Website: macys
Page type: billing-address
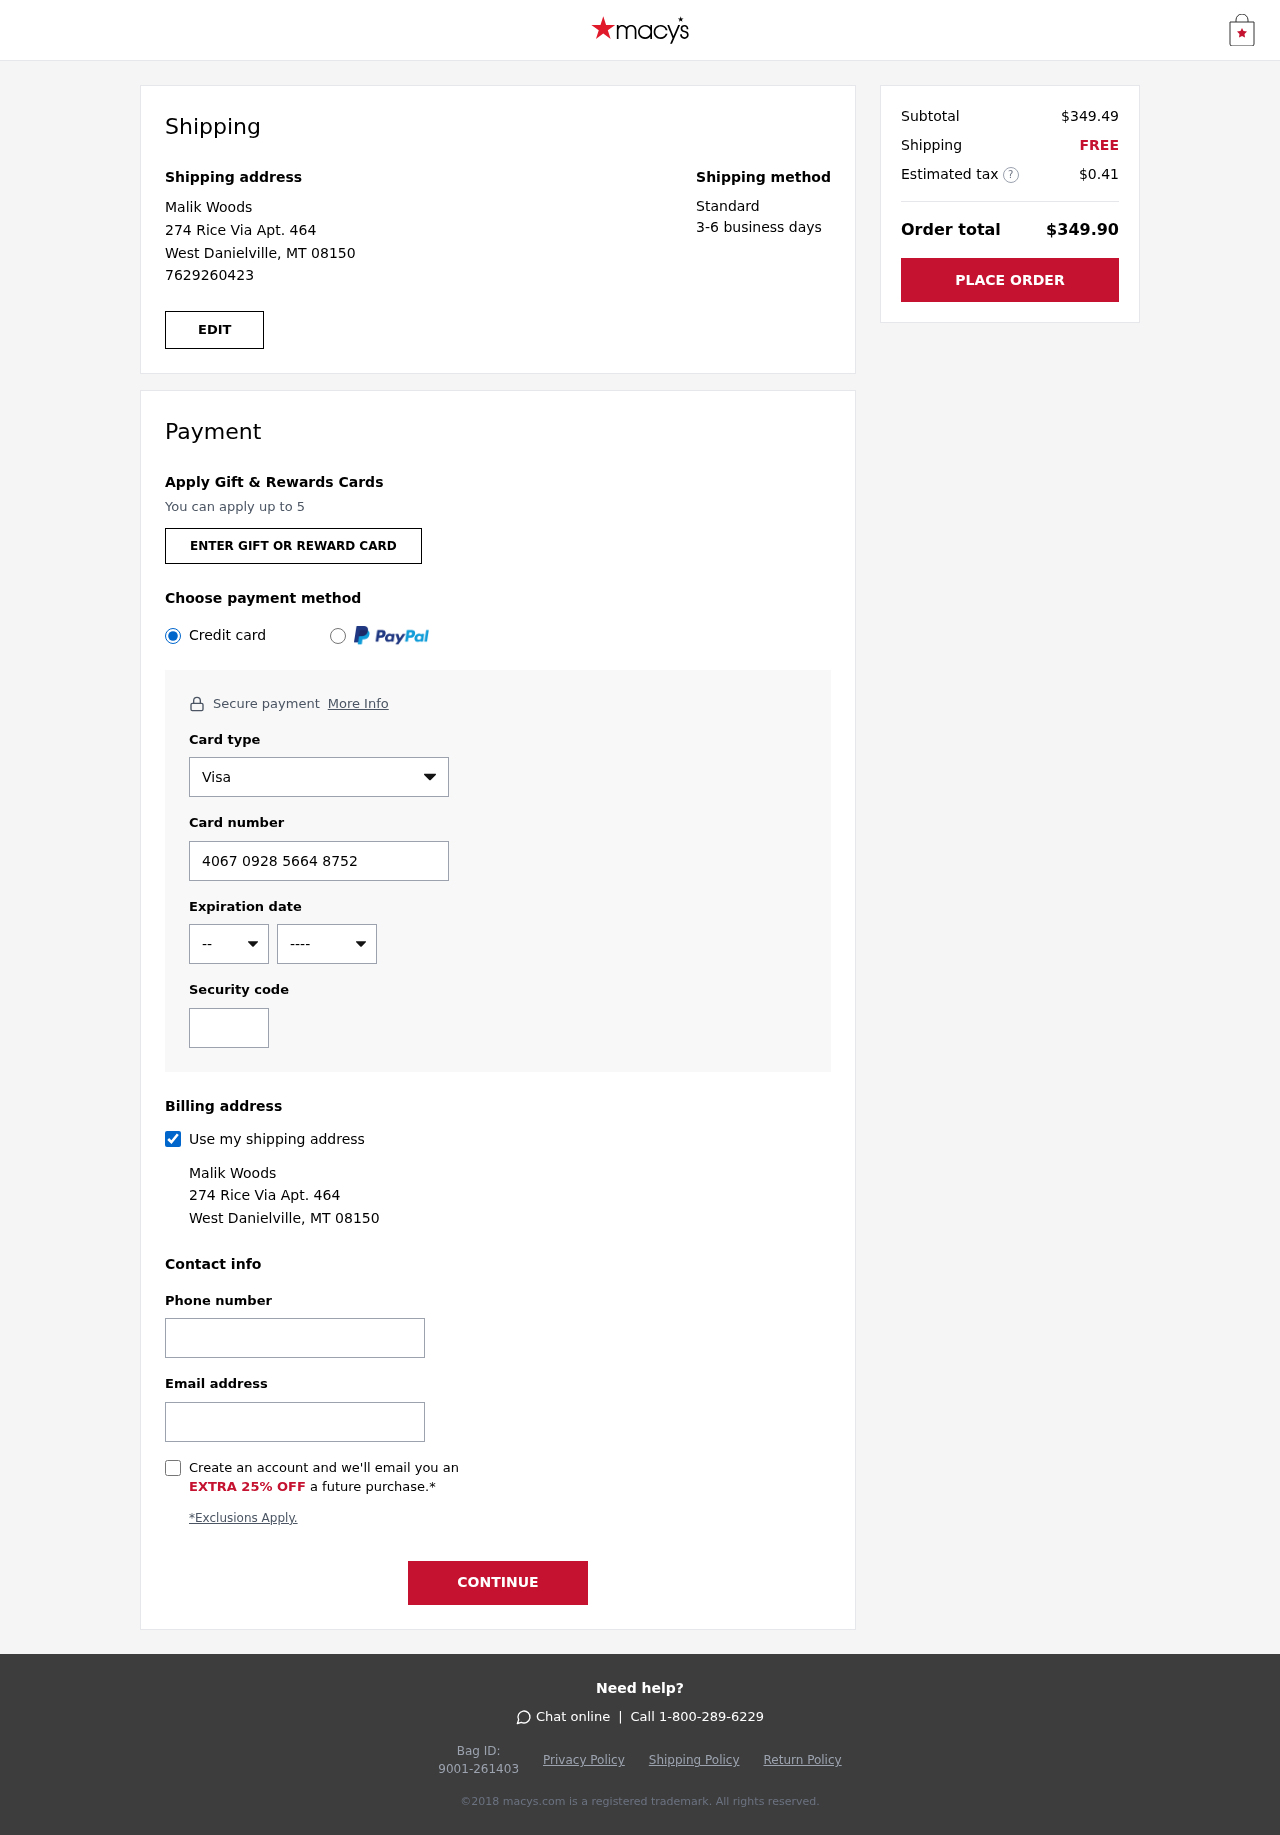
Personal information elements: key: PII_CARD_CVV
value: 295
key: PII_CARD_EXPIRY_MONTH
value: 11
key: PII_CARD_EXPIRY_YEAR
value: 30
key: PII_CARD_NUMBER
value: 4067 0928 5664 8752
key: PII_CARD_TYPE
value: Visa
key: PII_EMAIL
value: malik.woods@gmail.com
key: PII_FULLNAME
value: Malik Woods
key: PII_PHONE
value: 7629260423
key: PII_STREET
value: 274 Rice Via Apt. 464
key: PII_CITY_STATE_ZIP
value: West Danielville, MT 08150
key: PII_FIRSTNAME
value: Malik
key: PII_LASTNAME
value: Woods
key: PII_FULLNAME2
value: Malik Woods
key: PII_FULLNAME3
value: Malik Woods
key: PII_FIRSTNAME2
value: Malik
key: PII_FIRSTNAME3
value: Malik
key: PII_LASTNAME2
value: Woods
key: PII_LASTNAME3
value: Woods
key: PII_FIRSTNAME_DERIVED
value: Malik
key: PII_LASTNAME_DERIVED
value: Woods
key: PII_FULLNAME_DERIVED
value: Malik Woods
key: PII_NAME_FULL_DERIVED
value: Malik Woods
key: PII_STREET2
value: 274 Rice Via Apt. 464
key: PII_PHONE2
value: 7629260423
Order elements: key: ORDER_SUBTOTAL
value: $349.49
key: ORDER_SHIPPING_COST
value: FREE
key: ORDER_TAX
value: $0.41
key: ORDER_TOTAL
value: $349.90